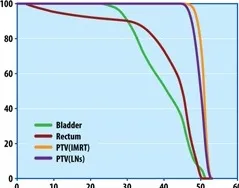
Cumulative dose-volume histograms for. External beam.
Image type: chart (chart)